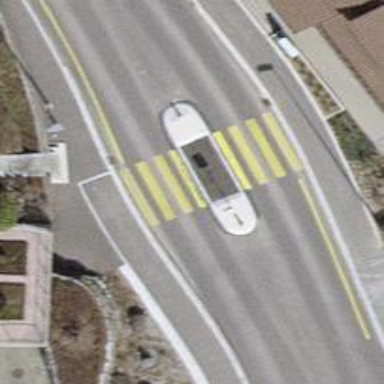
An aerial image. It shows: Marked crossing on the road.